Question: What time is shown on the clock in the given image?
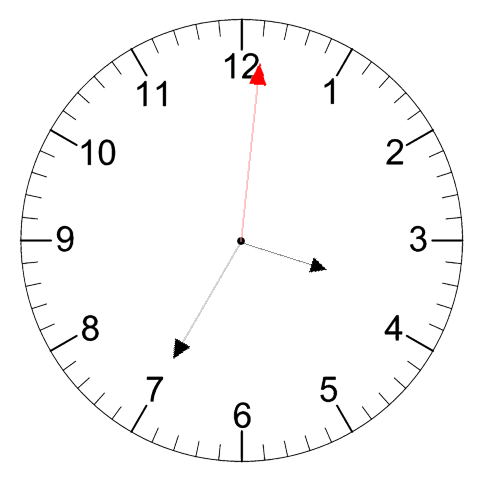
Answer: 03:35:01